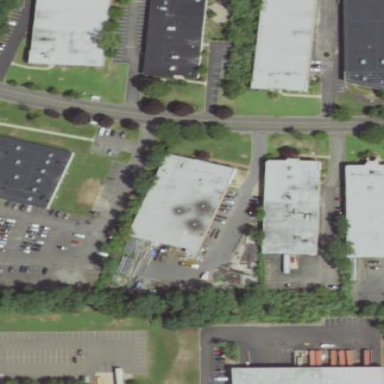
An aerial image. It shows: Warehouse.